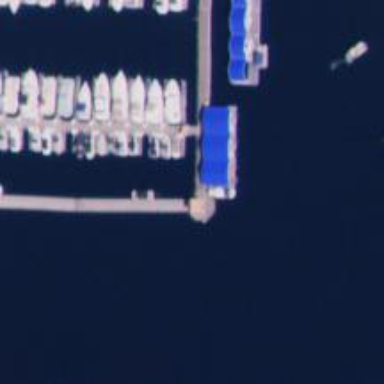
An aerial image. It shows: Man-made pier.